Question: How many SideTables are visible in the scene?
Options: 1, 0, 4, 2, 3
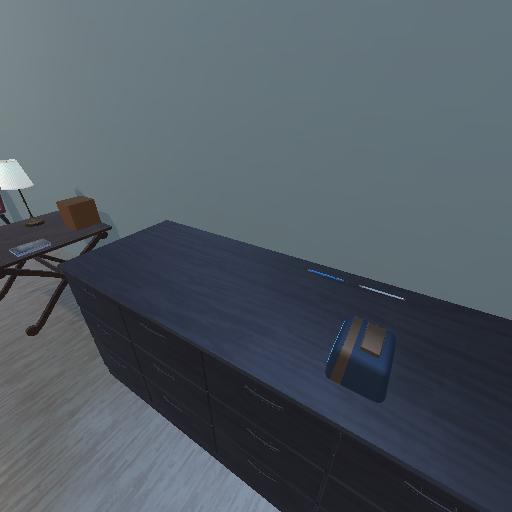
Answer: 1